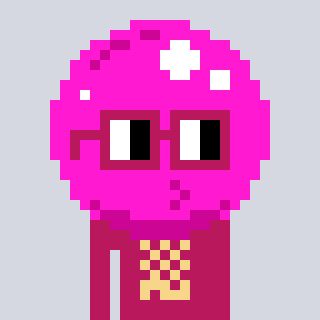
a pixel art character with square dark red glasses, a bubblegum-shaped head and a darkpink-colored body on a cool background